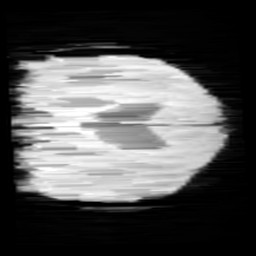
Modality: minIP
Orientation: coronal
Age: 11
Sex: male
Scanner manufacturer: siemens
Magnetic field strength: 3 T
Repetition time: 0.027 s
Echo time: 0.02 s